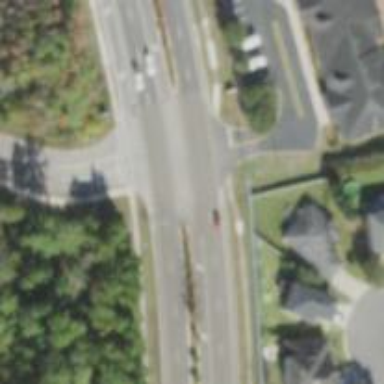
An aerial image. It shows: Unmarked road crossing.